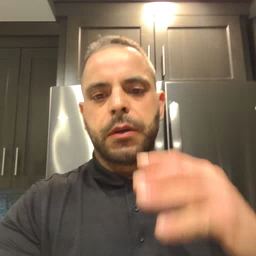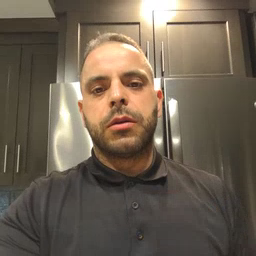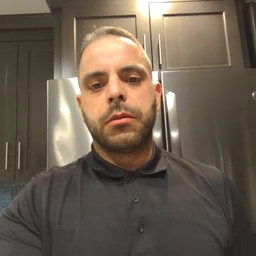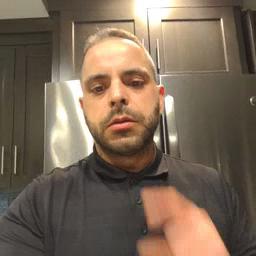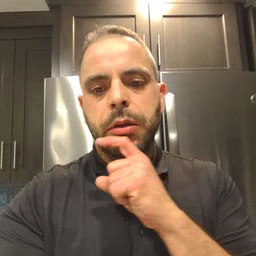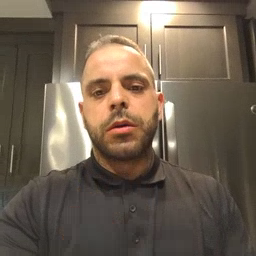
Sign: cereal